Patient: sex M, age 36
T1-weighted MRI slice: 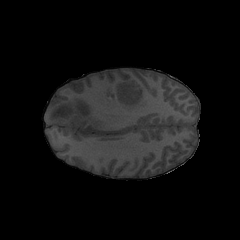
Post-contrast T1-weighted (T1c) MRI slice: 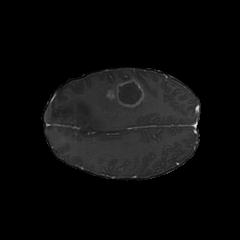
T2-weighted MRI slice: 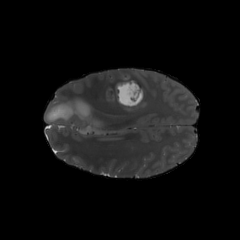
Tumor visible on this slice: yes
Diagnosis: Glioblastoma, IDH-wildtype
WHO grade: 4